Aerial crown-view tile of a tropical tree (Barro Colorado Island, Panama), acquired 20240918:
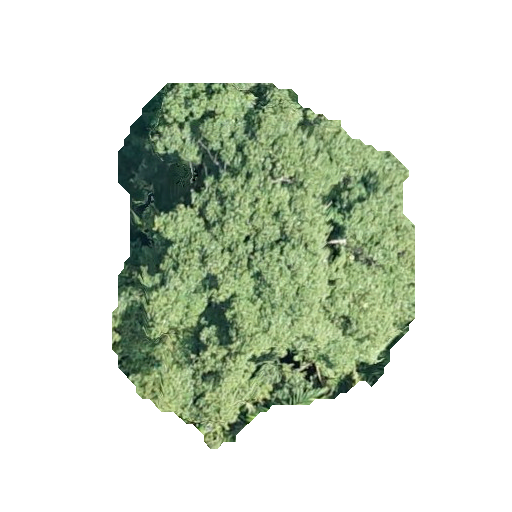
Species: Ficus insipida
GBIF accepted scientific name: Ficus insipida
Crown area: 131.27 m²